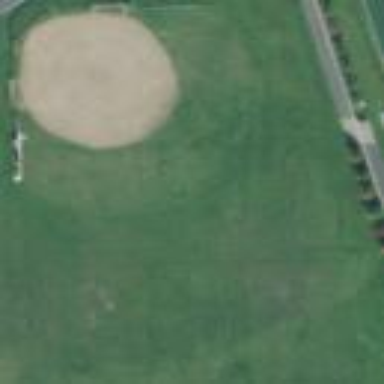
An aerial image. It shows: Grassy pitch designated for softball leisure sports.